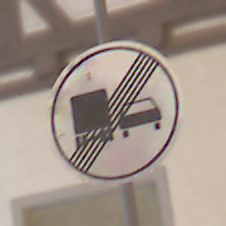
Verkehrszeichen: EndeUeberholverbotKraftfahrzeuge
Umgebung: Outdoor, Urban
Tageszeit: Night
Wetter: Overcast
Licht: Artificial
Jahreszeit: Winter
Kontrast: MediumContrast